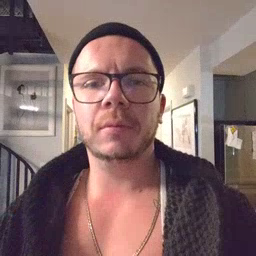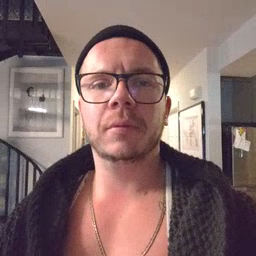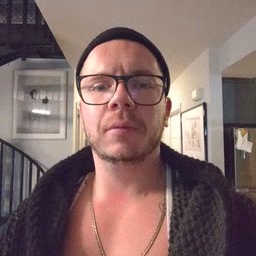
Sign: clown